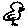
Label: bird